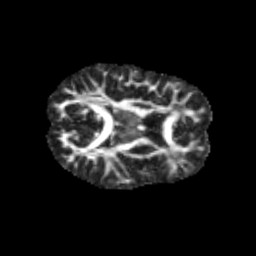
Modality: FA
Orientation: axial
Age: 10
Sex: female
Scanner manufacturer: siemens
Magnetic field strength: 3 T
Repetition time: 3.8 s
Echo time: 0.07 s